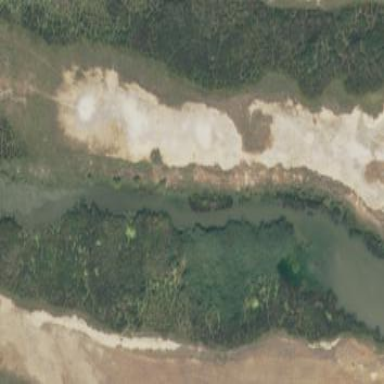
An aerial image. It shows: Marshy wetland area.